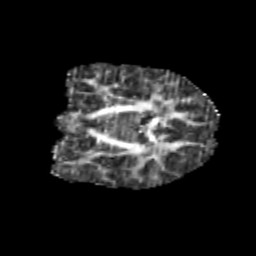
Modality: FA
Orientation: coronal
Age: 9
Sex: male
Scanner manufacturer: siemens
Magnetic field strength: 3 T
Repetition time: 3.8 s
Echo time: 0.07 s